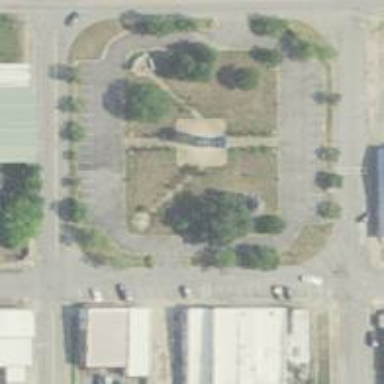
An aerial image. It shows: Memorial featuring statue.